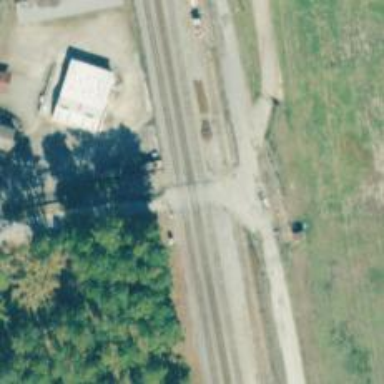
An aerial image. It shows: Level crossing on the railway with lights.